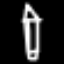
Label: pencil